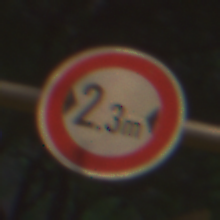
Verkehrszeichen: TatsaechlicheBreite2Komma3
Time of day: Night
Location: Outdoor (Suburban)
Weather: PartlyCloudy
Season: NotSpecified
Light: Artificial